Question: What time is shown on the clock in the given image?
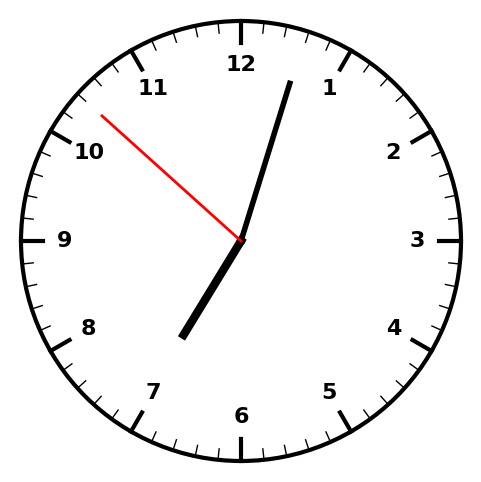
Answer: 07:02:52